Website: macys
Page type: billing-address
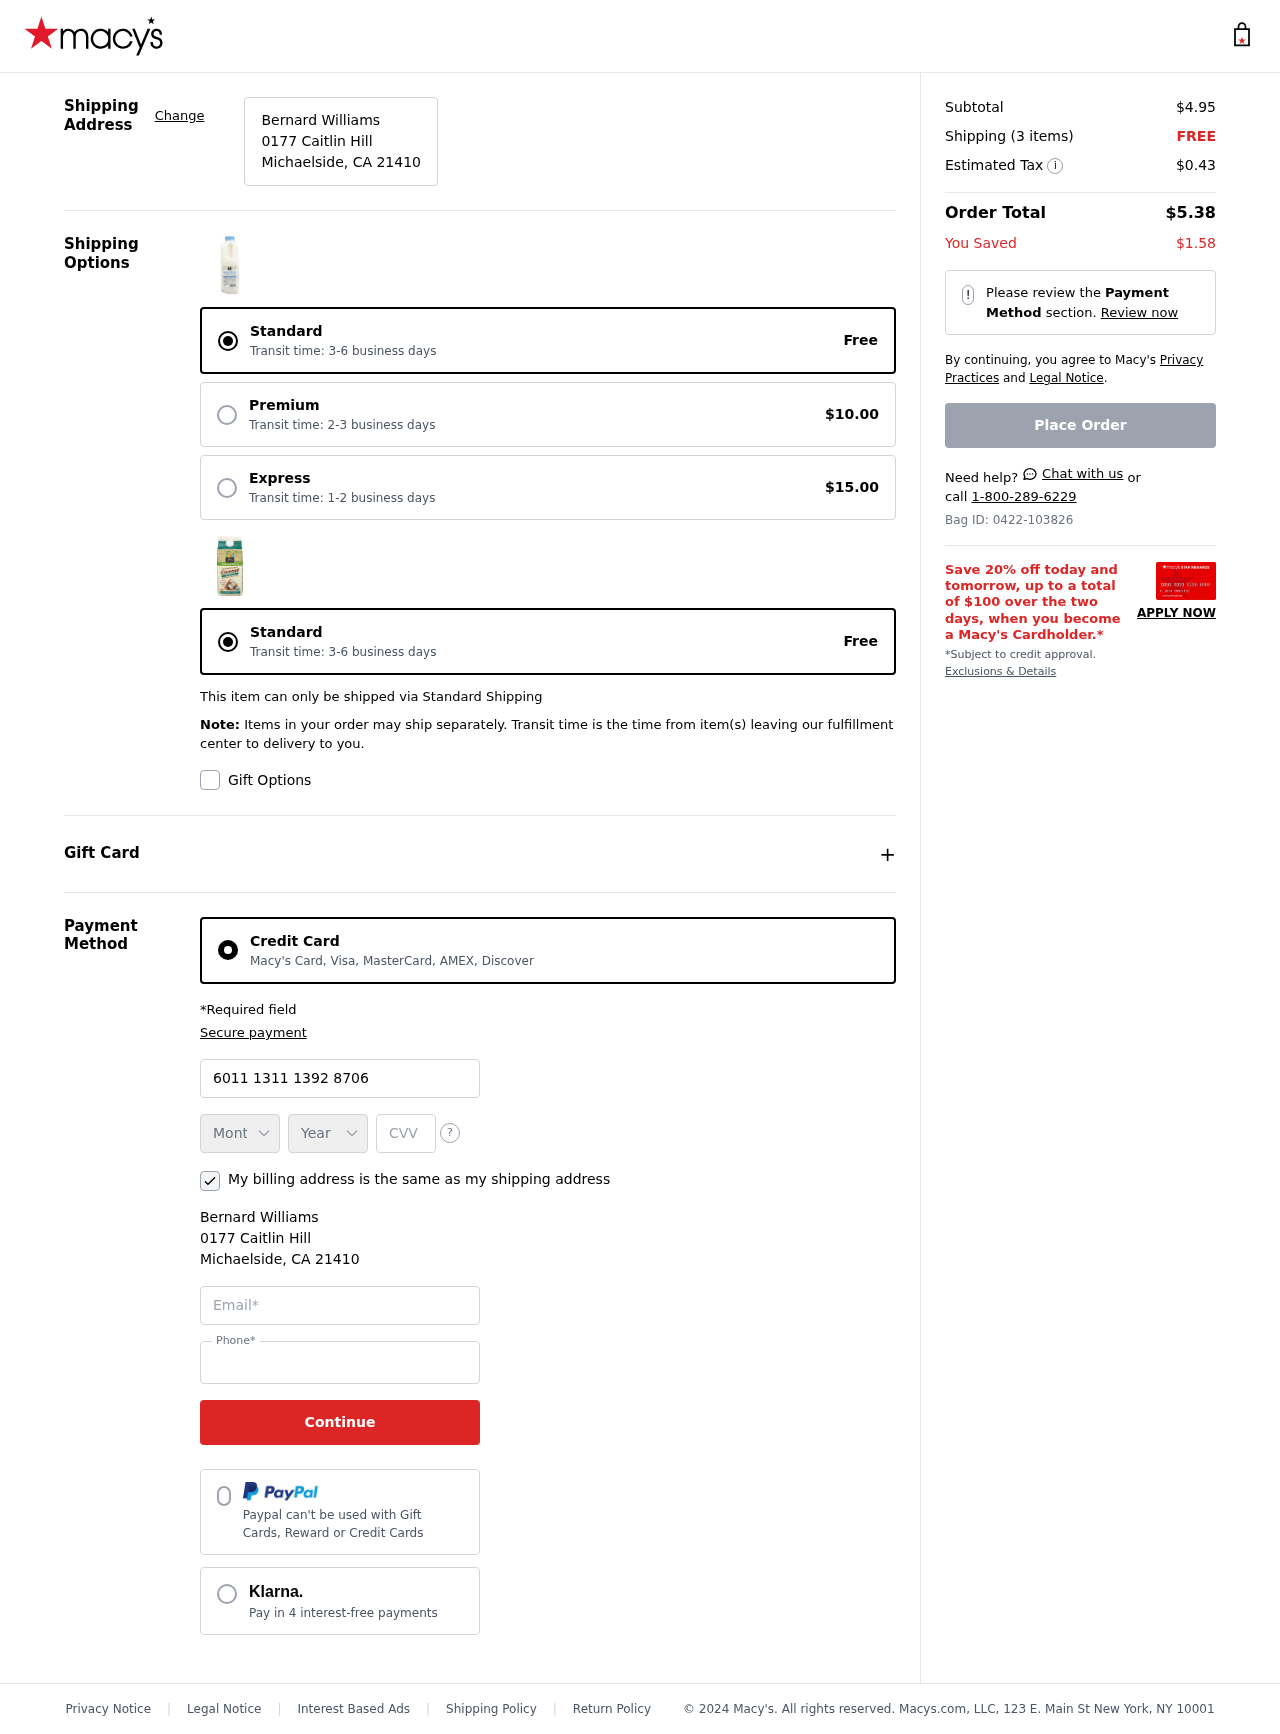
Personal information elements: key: PII_CARD_CVV
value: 206
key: PII_CARD_EXPIRY_MONTH
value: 03
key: PII_CARD_EXPIRY_YEAR
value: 27
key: PII_CARD_NUMBER
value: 6011 1311 1392 8706
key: PII_CITY_STATE_ZIP
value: Michaelside, CA 21410
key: PII_EMAIL
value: bernard_williams@yahoo.com
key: PII_FULLNAME
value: Bernard Williams
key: PII_PHONE
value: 8424621894
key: PII_STREET
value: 0177 Caitlin Hill
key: PII_FULLNAME2
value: Bernard Williams
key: PII_CITY
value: Michaelside
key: PII_STATE_ABBR
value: CA
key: PII_POSTCODE
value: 21410
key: PII_POSTCODE_FULL
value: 21410
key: PII_CITY_STATE
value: Michaelside, CA
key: PII_POSTCODE_NUMERIC
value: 21410
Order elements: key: ORDER_SUBTOTAL
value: $4.95
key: ORDER_NUM_ITEMS
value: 3
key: ORDER_SHIPPING_COST
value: FREE
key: ORDER_TAX
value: $0.43
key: ORDER_TOTAL
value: $5.38
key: ORDER_SAVINGS
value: $1.58
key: ORDER_ID
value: Bag ID: 0422-103826